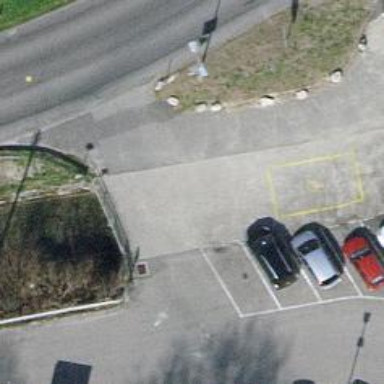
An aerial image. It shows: Service road on bridge designated as parking aisle.